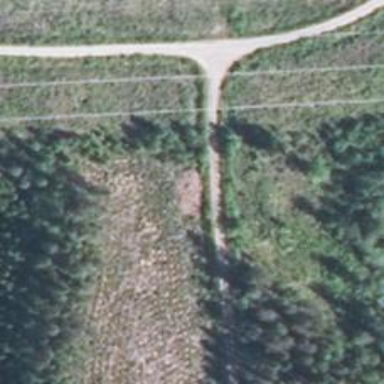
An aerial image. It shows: Unclassified road.